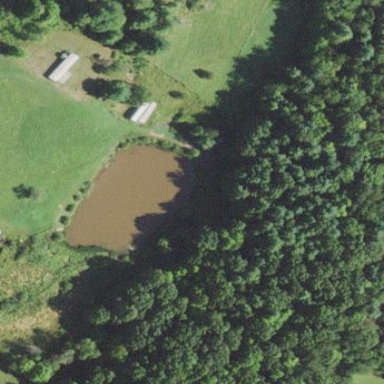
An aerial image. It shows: Pond surrounded by natural water.